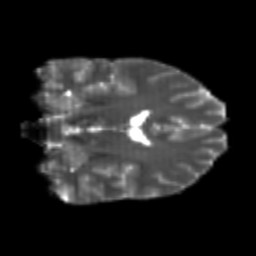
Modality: T2w
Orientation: coronal
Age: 22
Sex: male
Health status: healthy
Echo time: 0.074 s